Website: walmart
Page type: cart
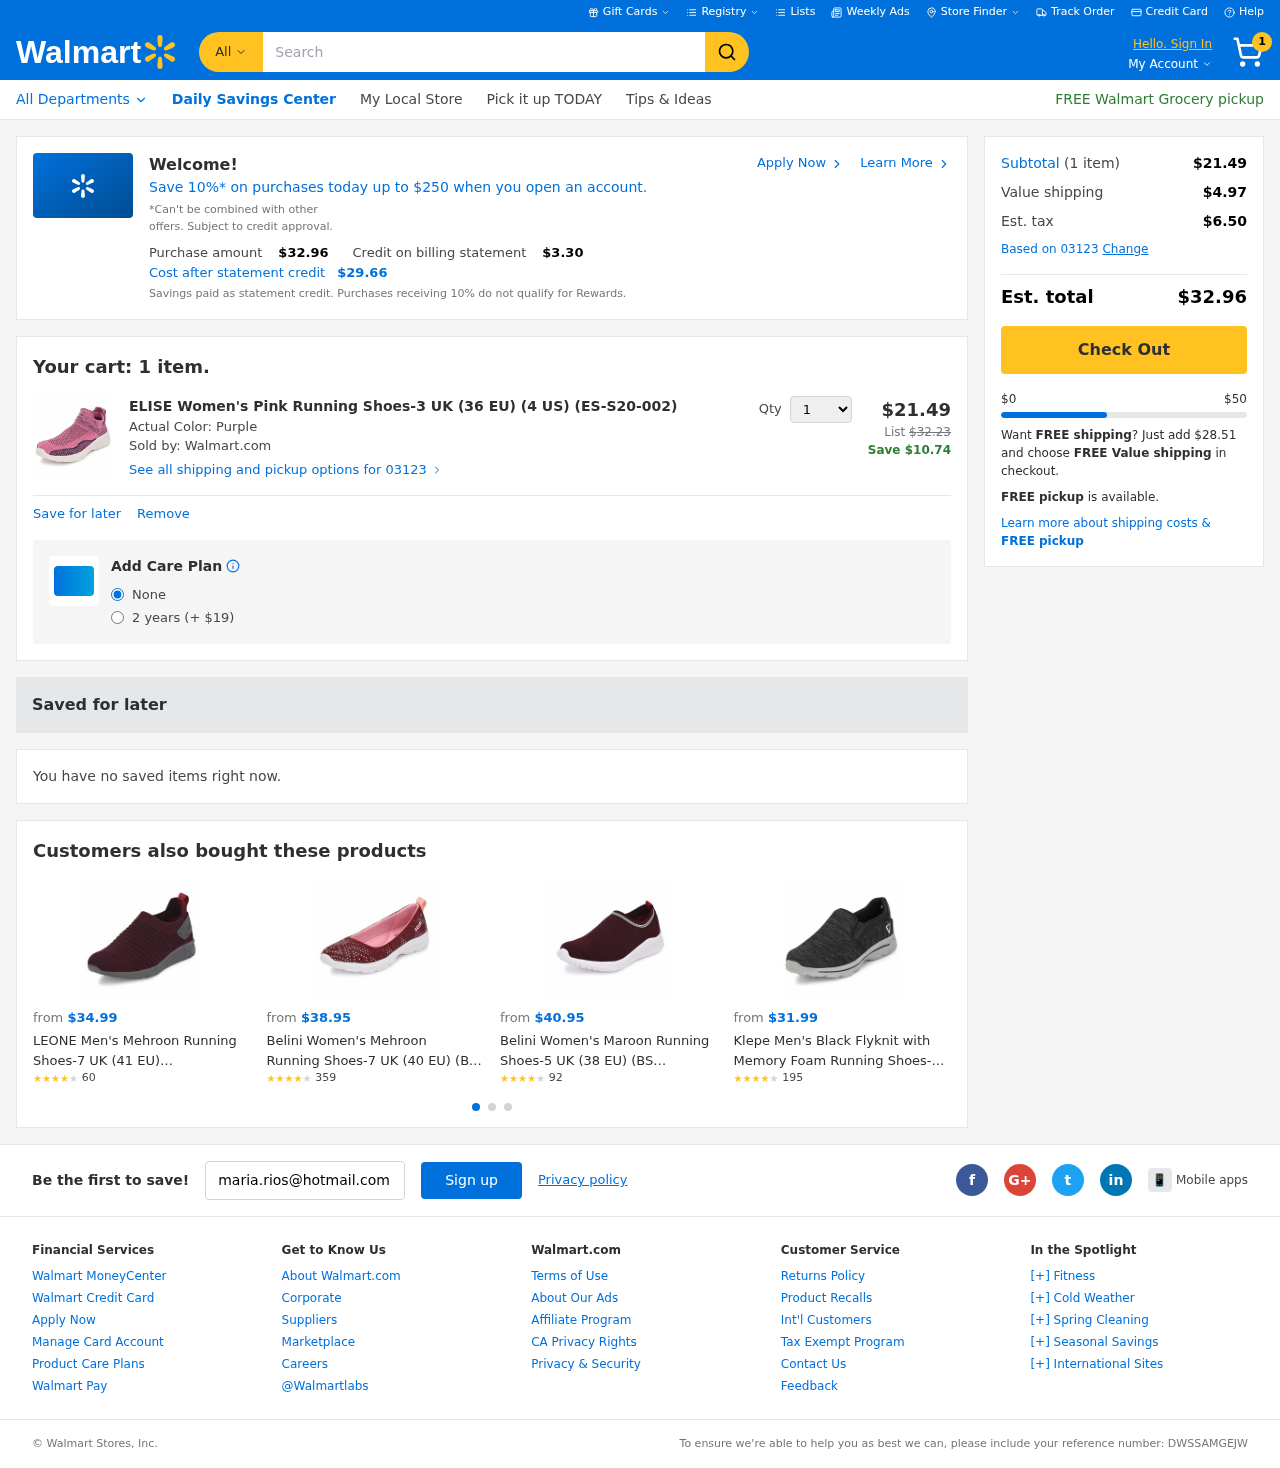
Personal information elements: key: PII_EMAIL
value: maria.rios@hotmail.com
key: PII_POSTCODE
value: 03123
Product elements: key: PRODUCT1_NAME
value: ELISE Women's Pink Running Shoes-3 UK (36 EU) (4 US) (ES-S20-002)
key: PRODUCT1_PRICE
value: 21.49
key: PRODUCT1_QUANTITY
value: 1
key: PRODUCT2_NAME
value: LEONE Men's Mehroon Running Shoes-7 UK (41 EU) (L601MEHROON7)
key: PRODUCT2_NUM_RATINGS
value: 60
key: PRODUCT2_PRICE
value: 34.99
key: PRODUCT2_RATING
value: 3.6
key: PRODUCT3_NAME
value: Belini Women's Mehroon Running Shoes-7 UK (40 EU) (BS 124MEHROON7)
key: PRODUCT3_NUM_RATINGS
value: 359
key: PRODUCT3_PRICE
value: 38.95
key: PRODUCT3_RATING
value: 3.8
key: PRODUCT4_NAME
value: Belini Women's Maroon Running Shoes-5 UK (38 EU) (BS 122MAROON5)
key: PRODUCT4_NUM_RATINGS
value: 92
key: PRODUCT4_PRICE
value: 40.95
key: PRODUCT4_RATING
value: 3.9
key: PRODUCT5_NAME
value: Klepe Men's Black Flyknit with Memory Foam Running Shoes-6 UK (40 EU) (7 US) (M133/BLK)
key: PRODUCT5_NUM_RATINGS
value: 195
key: PRODUCT5_PRICE
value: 31.99
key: PRODUCT5_RATING
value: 3.8
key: PRODUCT1_ORIGINAL_PRICE
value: $32.23
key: PRODUCT1_SAVINGS
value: Save $10.74
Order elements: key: ORDER_NUM_ITEMS
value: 1
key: ORDER_TOTAL
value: $32.96
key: PROMO_TOTAL_AFTER_CREDIT
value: $29.66
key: ORDER_SUBTOTAL
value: $21.49
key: ORDER_SHIPPING_COST
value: $4.97
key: ORDER_TAX
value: $6.50
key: FREE_SHIPPING_REMAINING
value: $28.51
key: ORDER_REFERENCE_NUMBER
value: DWSSAMGEJW
Search elements: key: HEADER_SEARCH
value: Search
Other elements: key: PROMO_CREDIT
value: $3.30